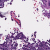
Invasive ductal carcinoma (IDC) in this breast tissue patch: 1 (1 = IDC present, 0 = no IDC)